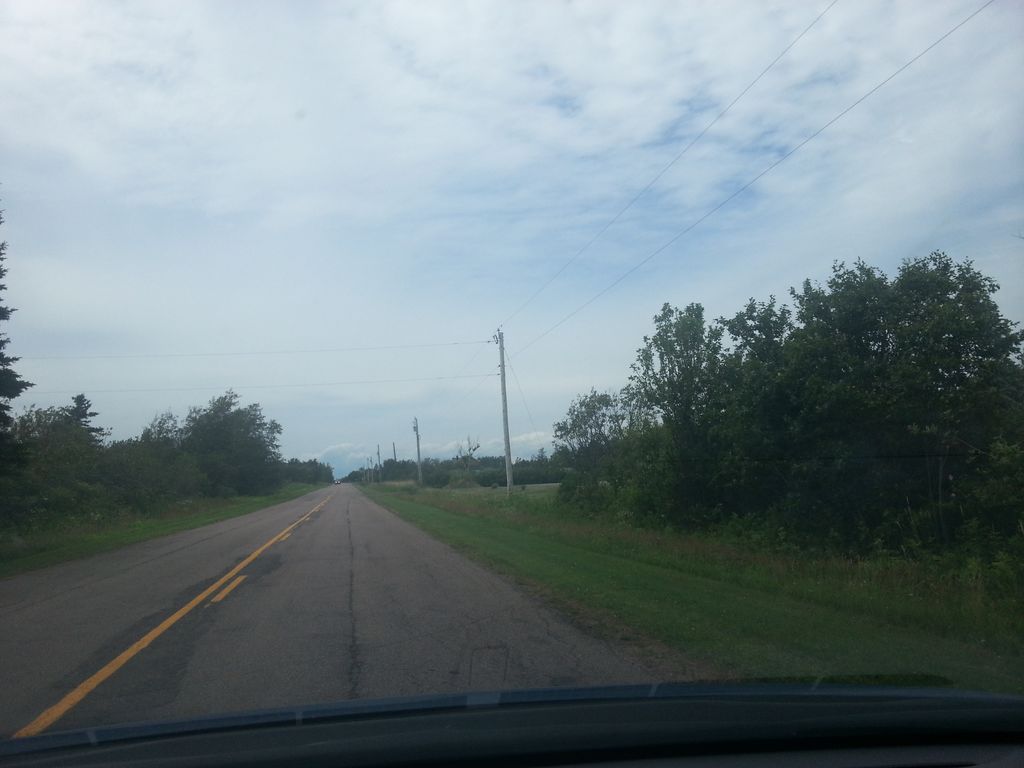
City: charlottetown